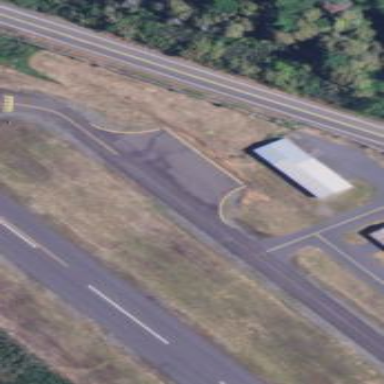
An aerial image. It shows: Apron at the airport.